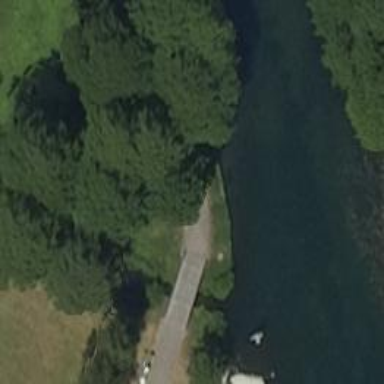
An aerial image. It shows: Path leading to bridge.